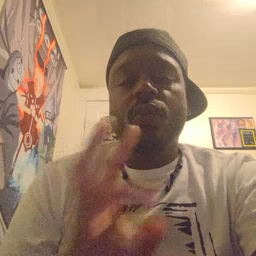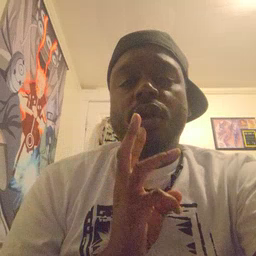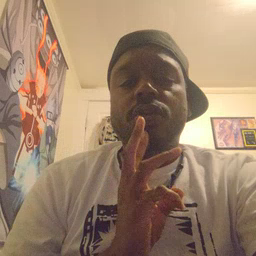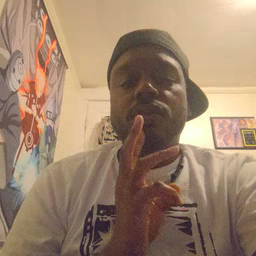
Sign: water